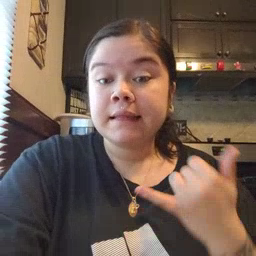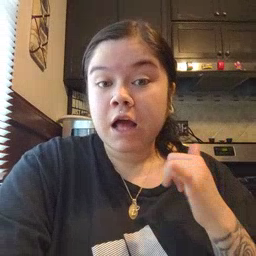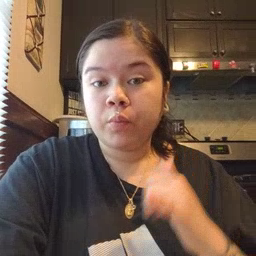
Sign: yellow